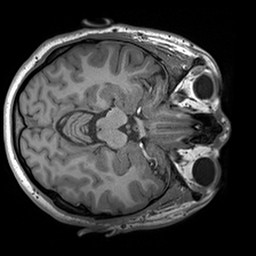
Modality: T1w
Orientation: axial
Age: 21
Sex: male
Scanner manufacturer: siemens
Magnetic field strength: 3 T
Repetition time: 1.6 s
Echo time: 0.00236 s